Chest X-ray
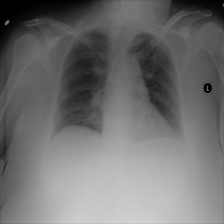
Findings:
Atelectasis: negative
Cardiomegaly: negative
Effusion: negative
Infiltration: negative
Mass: negative
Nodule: negative
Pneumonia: negative
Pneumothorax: negative
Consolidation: negative
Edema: negative
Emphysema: negative
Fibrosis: negative
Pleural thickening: negative
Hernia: negative